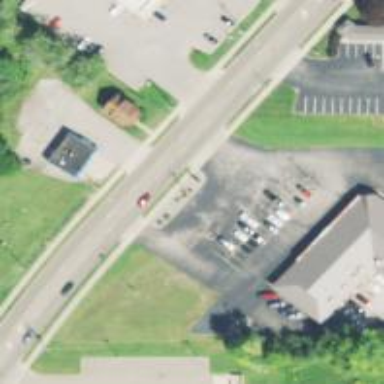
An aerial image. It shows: Unmarked road crossing.